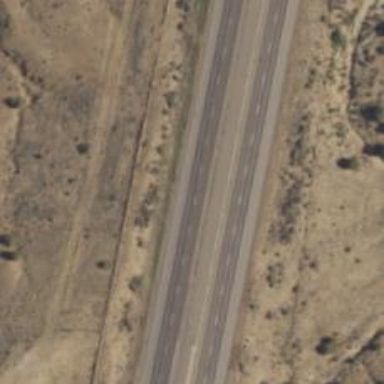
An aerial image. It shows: This image shows trunk highway that functions as expressway.